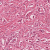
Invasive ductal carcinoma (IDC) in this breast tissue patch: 1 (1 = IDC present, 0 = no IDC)